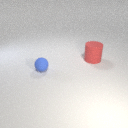
large red rubber cylinder to the right of small blue rubber sphere